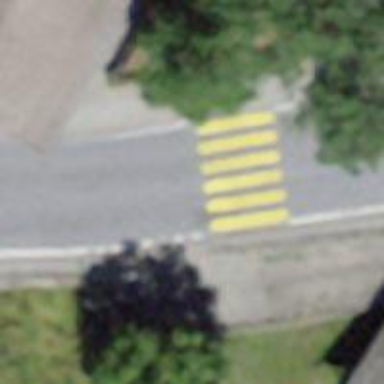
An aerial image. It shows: Uncontrolled zebra crossing on the road.